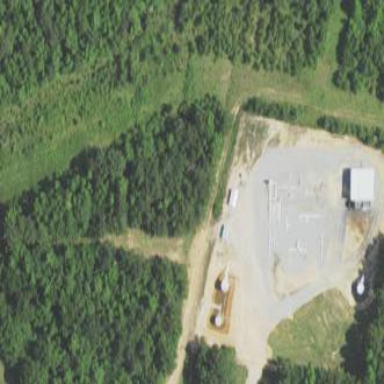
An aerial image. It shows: Measurement substation surrounded by fence.